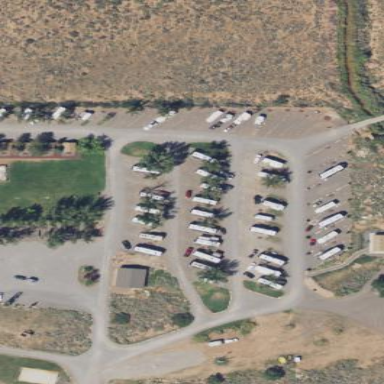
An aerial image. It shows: Caravan site with tents and caravans available. The site also has sanitary dump station.